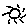
Label: sun